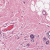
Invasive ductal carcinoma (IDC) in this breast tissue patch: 0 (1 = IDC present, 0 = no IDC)